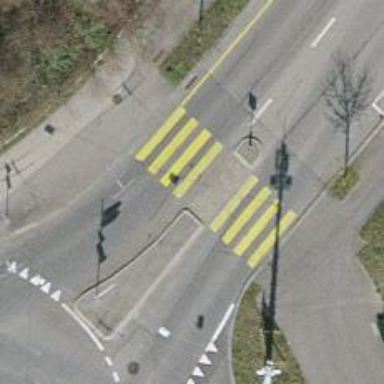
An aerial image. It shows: Marked road crossing with pedestrian island.